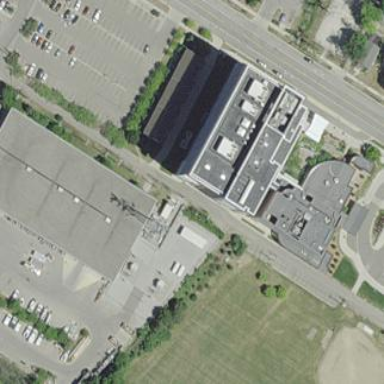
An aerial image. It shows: Clinic building providing healthcare services.